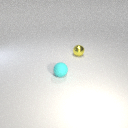
small yellow metal sphere to the right of small cyan rubber sphere